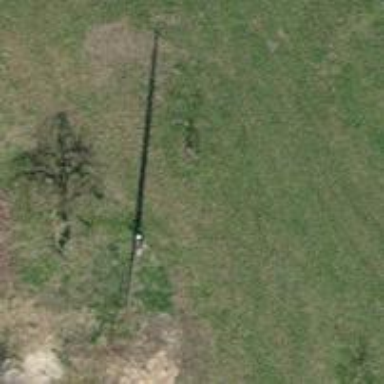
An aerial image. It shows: Straight power pole with straight line management system.